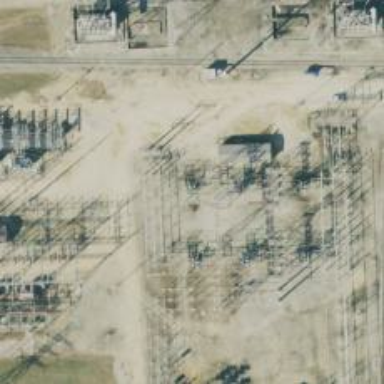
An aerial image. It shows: Switch for power supply.